Current action and preconditions to check: trajectory_clear

Your task: For each precondition in the list above, predict whether it will hold at this action.

Consider the current scene as observed from the mobile robot's camera, and analyze the predicted future states of all dynamic agents (e.g., people, animals, vehicles, or any moving entities) within the NEXT SECOND.

IMPORTANT: Only answer "very likely" if you are absolutely certain—based on strong, clear evidence—that a dynamic agent will violate the precondition in the predicted future state. Do NOT answer "very likely" for unlikely, ambiguous, or low-probability risks.

Ask yourself for each precondition: Is there a high probability, with clear and convincing evidence, that the predicted future states of any dynamic agent will interfere with the predicted future state of the currently executing action within the NEXT SECOND, causing that precondition to fail?

Assess the risk level based on these predictions. Use "likely" or "very likely" if motions create a clear risk of interference.

Use "neutral" or "improbable" if agents are nearby but their predicted paths are clearly diverging or non-conflicting.

Failure Risk Categories: "very improbable", "improbable", "neutral", "likely", "very likely"

Answer Format: Output ONLY the probability_of_failure value from these categories: "very improbable", "improbable", "neutral", "likely", "very likely"

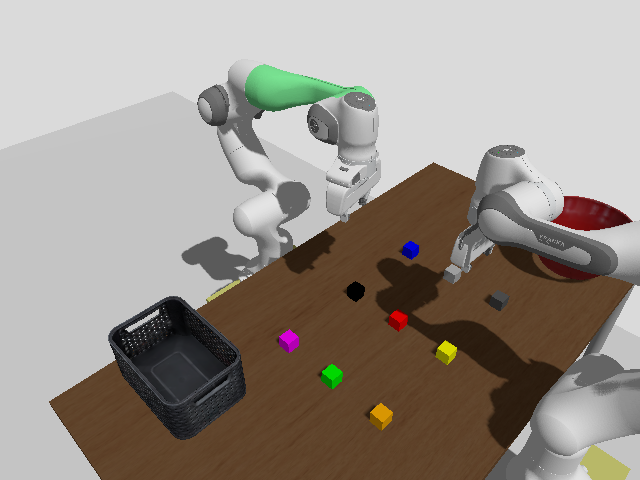

Answer: very improbable